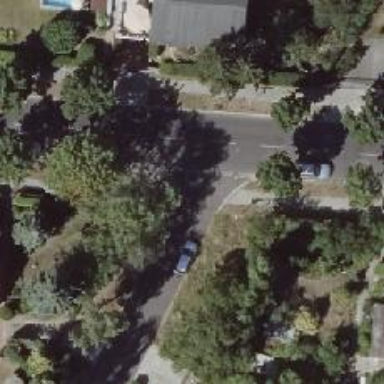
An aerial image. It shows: Residential road with asphalt surface.